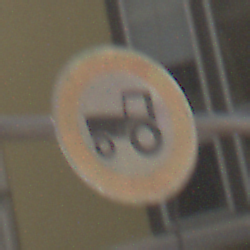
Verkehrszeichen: VerbotKraftfahrzeugeZuegeNichtSchneller25
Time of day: MorningAfternoon
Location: Outdoor (Urban)
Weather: PartlyCloudy
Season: NotSpecified
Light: Natural